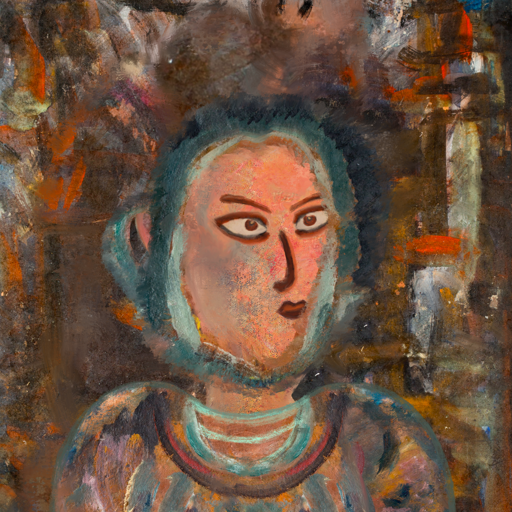
Background: GypsyQueen, Head And Neck Side: Irani, Face Side: Roy_Bahadur, Bust: Boggyland, Hair Side: Boggyland, Head Accessory: Blank, Second Necklace: Blank, Necklace: Blank, Baby: Blank